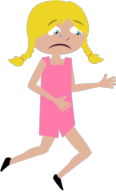
sad run girl